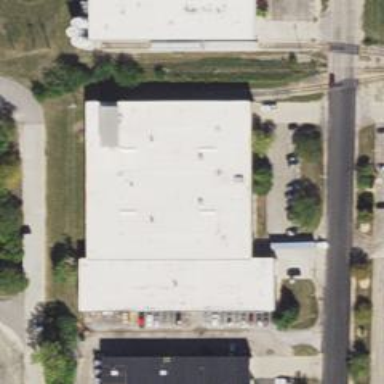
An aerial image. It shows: Commercial building.